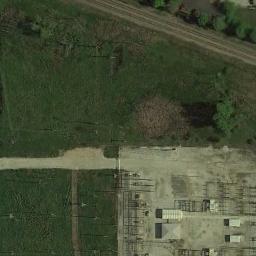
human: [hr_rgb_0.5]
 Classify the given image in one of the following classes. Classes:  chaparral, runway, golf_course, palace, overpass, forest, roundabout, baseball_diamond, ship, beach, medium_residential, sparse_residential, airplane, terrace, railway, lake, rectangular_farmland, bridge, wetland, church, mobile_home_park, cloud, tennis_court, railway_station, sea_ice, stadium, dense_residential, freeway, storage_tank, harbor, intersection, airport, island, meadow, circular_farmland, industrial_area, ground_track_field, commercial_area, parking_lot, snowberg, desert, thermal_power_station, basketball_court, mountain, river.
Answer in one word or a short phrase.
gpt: meadow